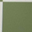
Piece: xx